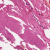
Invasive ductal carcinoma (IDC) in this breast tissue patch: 0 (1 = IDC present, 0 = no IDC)